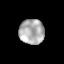
Tissue: lung
Cell type: Others
Senescence score: 0.2128
Nuclear area (px): 612
Mean DAPI intensity: 175.034